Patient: sex M, age 37
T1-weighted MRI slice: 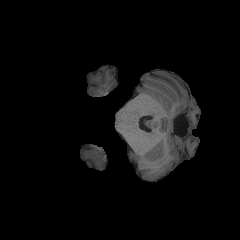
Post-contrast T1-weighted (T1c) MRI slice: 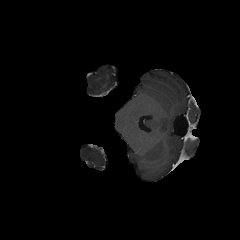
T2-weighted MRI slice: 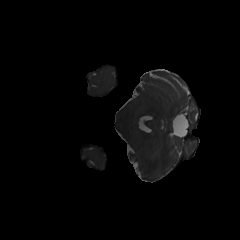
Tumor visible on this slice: no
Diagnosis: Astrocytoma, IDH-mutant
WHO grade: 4